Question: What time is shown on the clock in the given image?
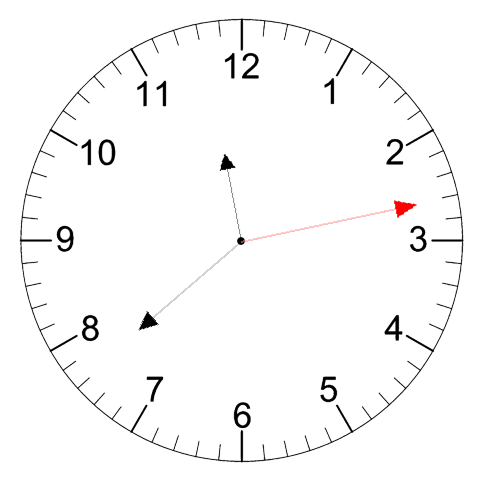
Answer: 11:38:13